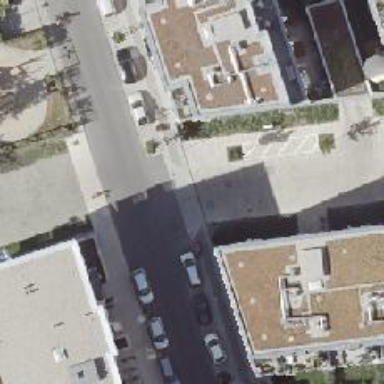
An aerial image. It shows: Street-side parking area on living street.